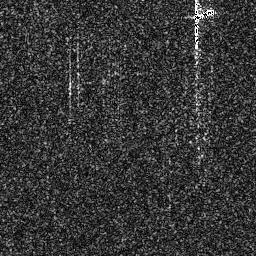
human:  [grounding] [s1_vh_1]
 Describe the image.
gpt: In the satellite image, there is  <ref>1 medium ship </ref> <box>[[74, 1, 84, 13, 0]]</box> located at top right.